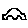
Label: car